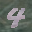
Label: 4